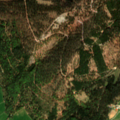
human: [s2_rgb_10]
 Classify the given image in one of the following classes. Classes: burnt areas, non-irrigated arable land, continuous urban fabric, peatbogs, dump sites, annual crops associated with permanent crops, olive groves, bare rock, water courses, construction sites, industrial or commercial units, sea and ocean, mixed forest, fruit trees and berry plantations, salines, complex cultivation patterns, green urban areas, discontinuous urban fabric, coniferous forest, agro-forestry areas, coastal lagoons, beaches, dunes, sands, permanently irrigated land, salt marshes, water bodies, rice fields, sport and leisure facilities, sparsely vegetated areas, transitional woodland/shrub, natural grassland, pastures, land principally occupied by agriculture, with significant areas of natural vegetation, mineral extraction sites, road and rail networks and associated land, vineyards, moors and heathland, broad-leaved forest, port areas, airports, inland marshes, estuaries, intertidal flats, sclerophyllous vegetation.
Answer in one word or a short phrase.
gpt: pastures, coniferous forest, mixed forest